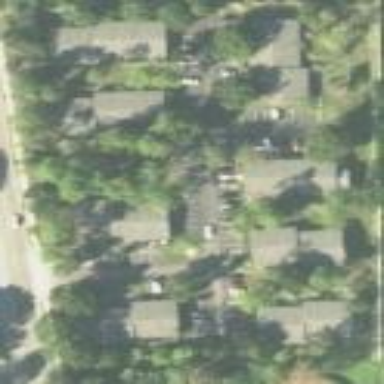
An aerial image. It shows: Residential area with apartments.